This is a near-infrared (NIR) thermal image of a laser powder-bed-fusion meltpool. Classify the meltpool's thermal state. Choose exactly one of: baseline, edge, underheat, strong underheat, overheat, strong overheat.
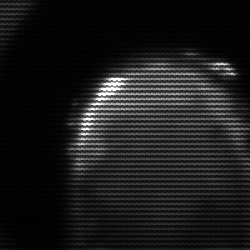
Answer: edge